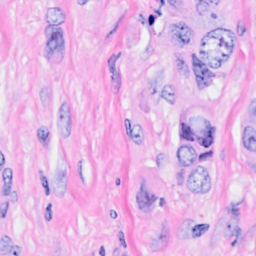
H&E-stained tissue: Breast